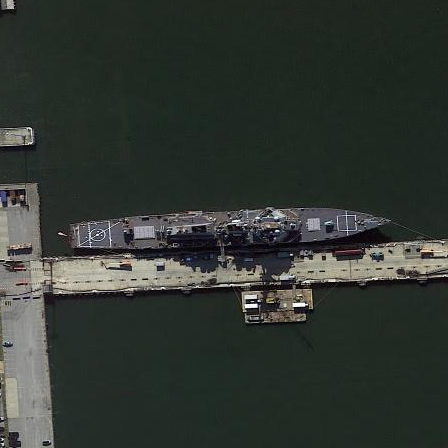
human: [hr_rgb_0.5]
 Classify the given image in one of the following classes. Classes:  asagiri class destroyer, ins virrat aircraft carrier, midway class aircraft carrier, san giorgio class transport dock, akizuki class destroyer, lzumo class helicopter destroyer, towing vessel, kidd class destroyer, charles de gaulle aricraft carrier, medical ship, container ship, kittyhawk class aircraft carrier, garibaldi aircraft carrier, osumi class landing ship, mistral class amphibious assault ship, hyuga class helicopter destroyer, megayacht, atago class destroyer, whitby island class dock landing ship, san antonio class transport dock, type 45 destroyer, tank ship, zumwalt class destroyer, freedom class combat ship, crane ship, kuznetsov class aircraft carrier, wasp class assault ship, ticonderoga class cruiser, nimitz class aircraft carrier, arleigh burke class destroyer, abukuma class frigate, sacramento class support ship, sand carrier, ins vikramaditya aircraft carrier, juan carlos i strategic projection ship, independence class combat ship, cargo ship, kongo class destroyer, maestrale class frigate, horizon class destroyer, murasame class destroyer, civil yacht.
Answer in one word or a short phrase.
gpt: Arleigh Burke class destroyer